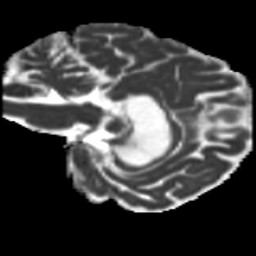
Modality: MD
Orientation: sagittal
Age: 53
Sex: female
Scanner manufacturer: siemens
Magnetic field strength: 3 T
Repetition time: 5.25 s
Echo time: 0.08 s